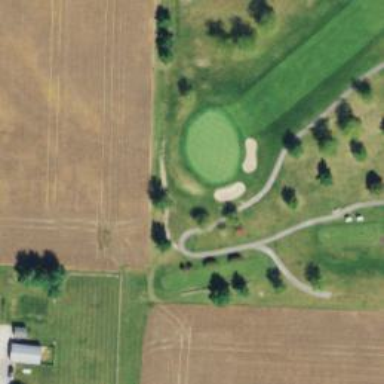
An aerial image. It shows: Golf cartpath that is also road path.